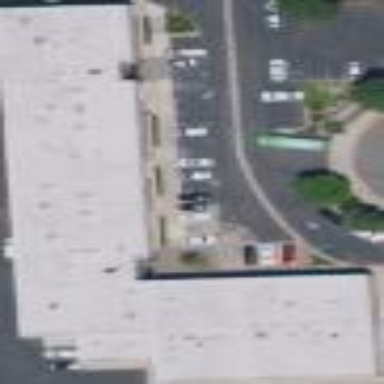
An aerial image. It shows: Industrial building.